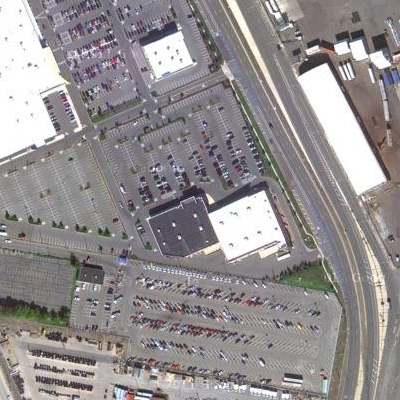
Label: gParking